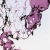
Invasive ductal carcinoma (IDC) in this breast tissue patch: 0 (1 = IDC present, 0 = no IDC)